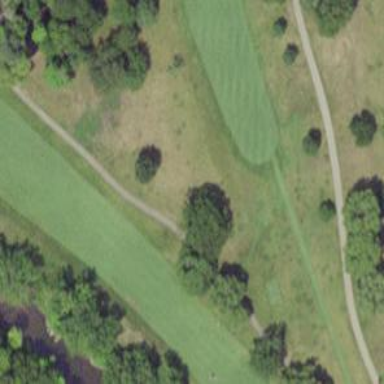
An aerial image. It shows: Footway that doubles as golf path.